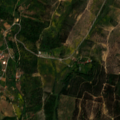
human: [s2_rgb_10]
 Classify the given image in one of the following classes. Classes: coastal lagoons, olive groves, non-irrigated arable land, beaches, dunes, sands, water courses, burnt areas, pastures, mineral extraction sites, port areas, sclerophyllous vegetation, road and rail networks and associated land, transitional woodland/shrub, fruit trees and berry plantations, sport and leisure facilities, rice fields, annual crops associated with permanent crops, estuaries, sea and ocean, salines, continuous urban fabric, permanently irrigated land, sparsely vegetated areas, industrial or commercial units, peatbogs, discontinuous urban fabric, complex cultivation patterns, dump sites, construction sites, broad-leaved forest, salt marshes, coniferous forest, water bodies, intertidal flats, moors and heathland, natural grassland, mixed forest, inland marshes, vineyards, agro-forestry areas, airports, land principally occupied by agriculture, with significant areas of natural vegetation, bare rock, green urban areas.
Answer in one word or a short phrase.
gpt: olive groves, complex cultivation patterns, mixed forest, transitional woodland/shrub